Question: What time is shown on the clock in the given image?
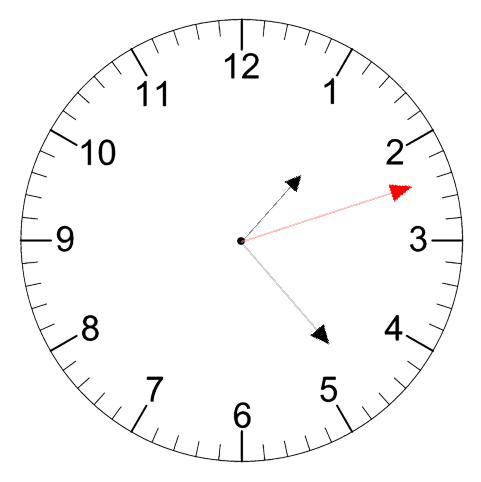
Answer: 01:23:12